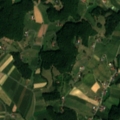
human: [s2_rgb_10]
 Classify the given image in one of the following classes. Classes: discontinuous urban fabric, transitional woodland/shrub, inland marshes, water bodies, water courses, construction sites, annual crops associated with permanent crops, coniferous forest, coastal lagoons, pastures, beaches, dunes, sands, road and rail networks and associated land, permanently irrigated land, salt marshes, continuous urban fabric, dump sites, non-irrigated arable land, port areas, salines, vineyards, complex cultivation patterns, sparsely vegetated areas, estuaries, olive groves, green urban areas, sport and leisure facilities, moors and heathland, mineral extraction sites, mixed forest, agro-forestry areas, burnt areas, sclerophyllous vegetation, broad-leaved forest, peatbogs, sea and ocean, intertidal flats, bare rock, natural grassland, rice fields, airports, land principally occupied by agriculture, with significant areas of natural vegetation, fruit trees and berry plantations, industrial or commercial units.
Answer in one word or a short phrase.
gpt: non-irrigated arable land, complex cultivation patterns, land principally occupied by agriculture, with significant areas of natural vegetation, broad-leaved forest